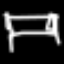
Label: bed